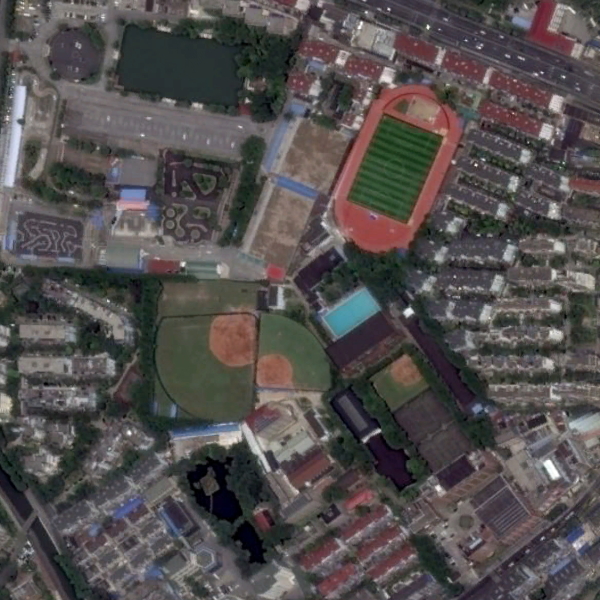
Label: School